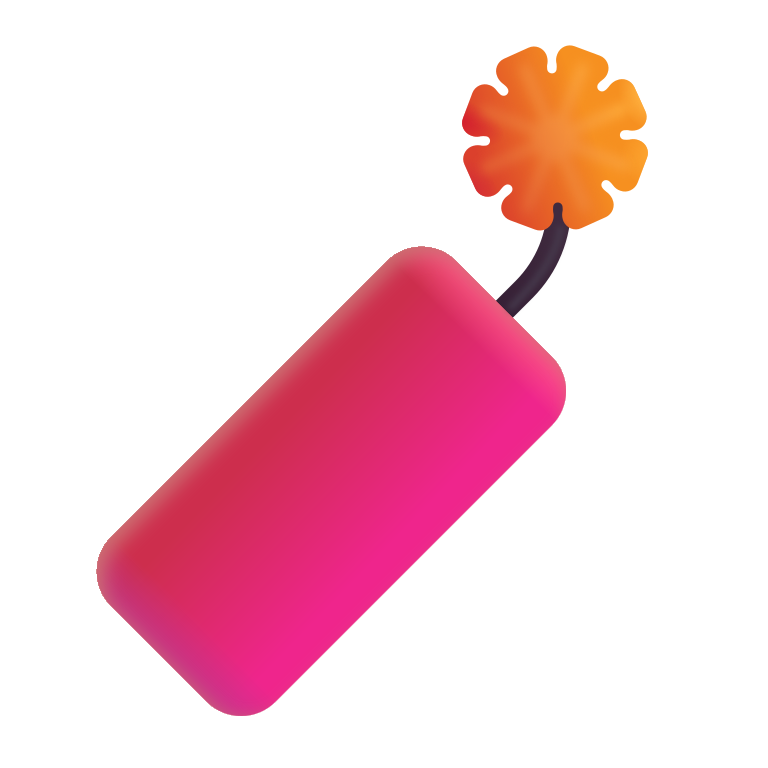
firecracker color